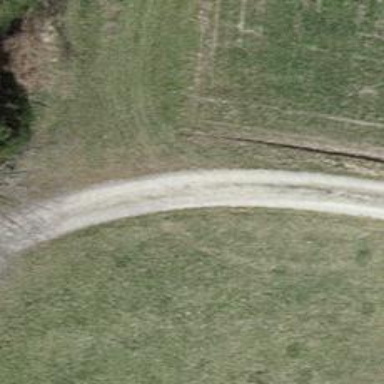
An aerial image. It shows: Track with grade 3 tracktype.